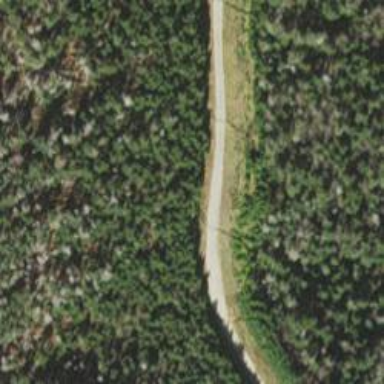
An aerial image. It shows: Service road with grade 2 track surface. It is classified as backcountry track.